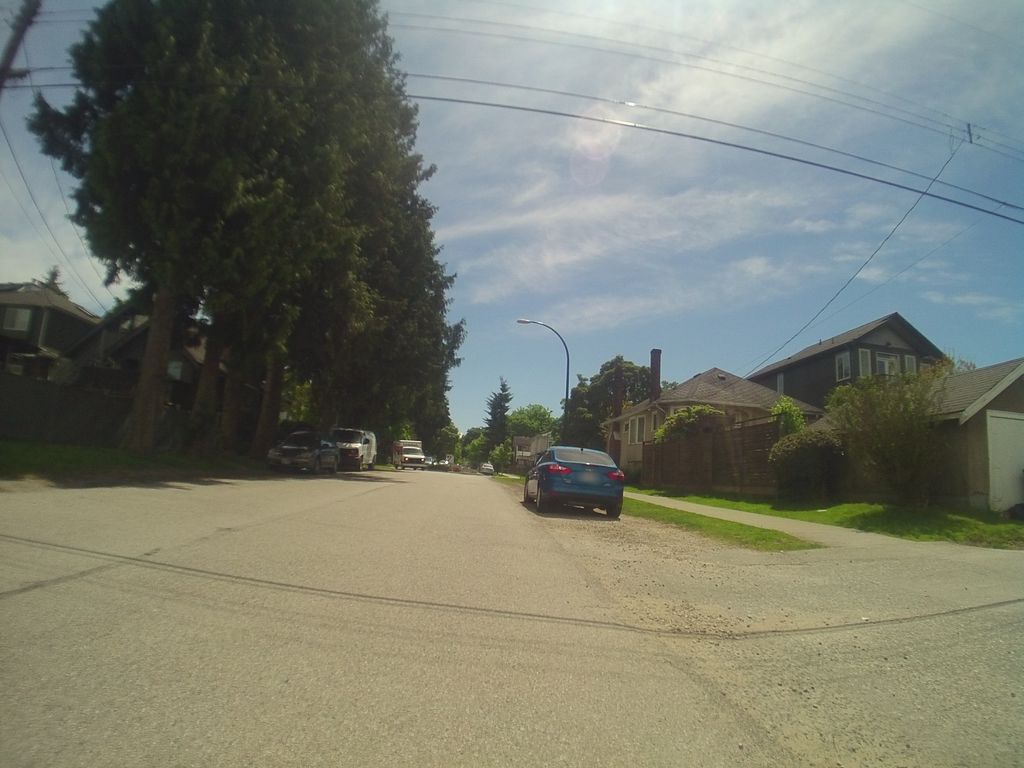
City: vancouver